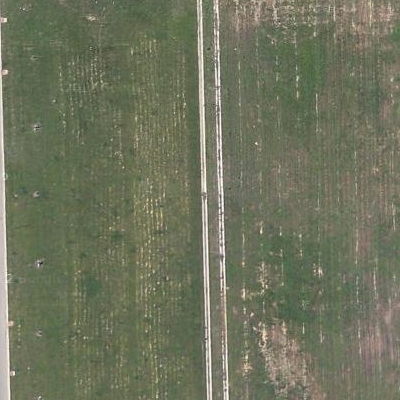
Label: bField